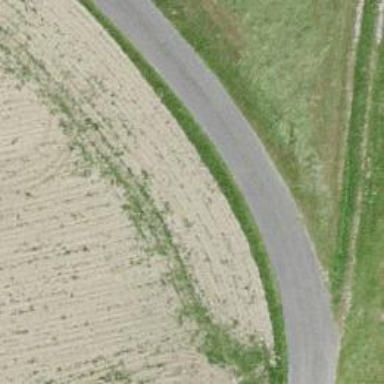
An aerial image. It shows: Unclassified road.